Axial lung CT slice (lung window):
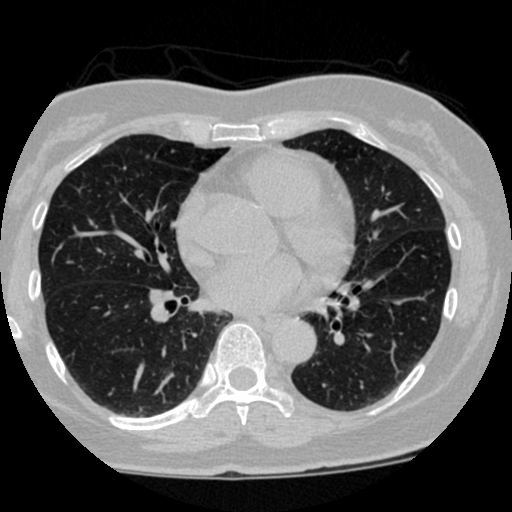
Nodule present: no